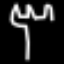
Label: fork